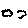
Label: cloud